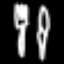
Label: fork